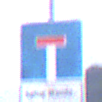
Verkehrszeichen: Sackgasse
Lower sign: HinweisGeaenderteVorfahrtVerkehrsfuehrungVerkehrsregelung3
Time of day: SunriseSunset
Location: Outdoor (Nature)
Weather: PartlyCloudy
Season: NotSpecified
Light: Natural